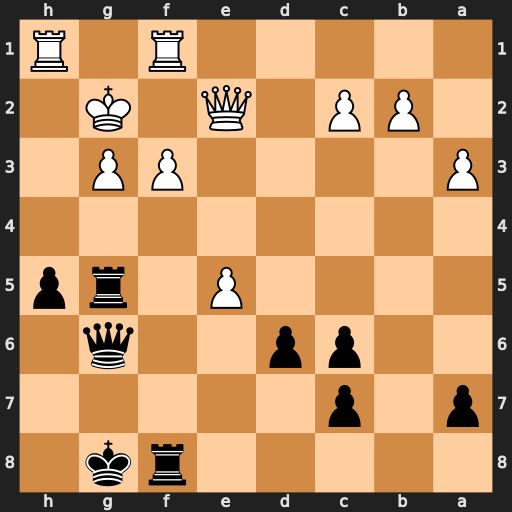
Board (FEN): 5rk1/p1p5/2pp2q1/4P1rp/8/P4PP1/1PP1Q1K1/5R1R
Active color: b
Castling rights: -
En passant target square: -
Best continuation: Rxg3+ Kf2 Rg2+